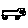
Label: car